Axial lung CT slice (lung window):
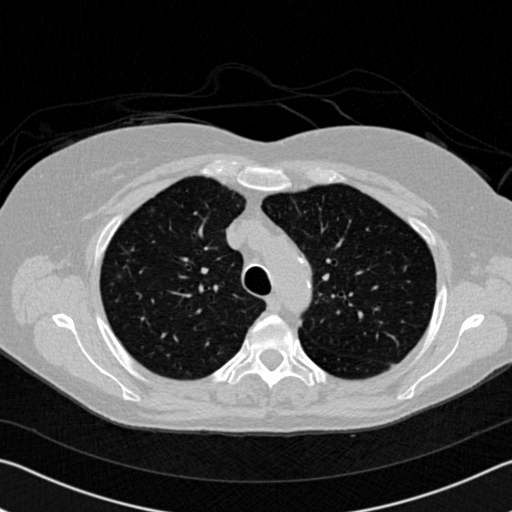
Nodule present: no